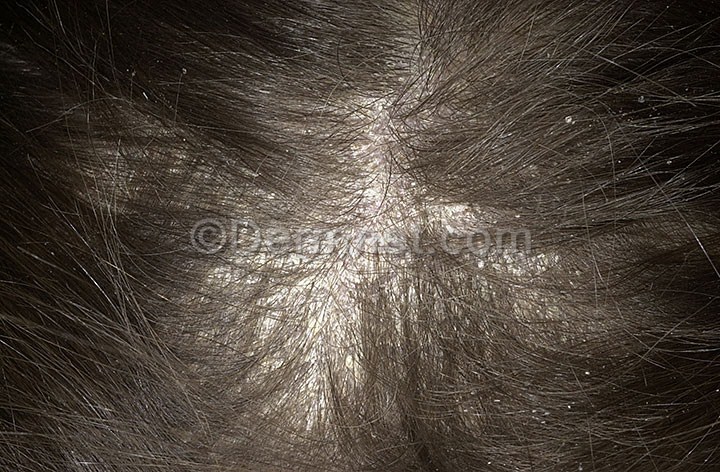
Disease: Psoriasis pictures Lichen Planus and related diseases